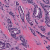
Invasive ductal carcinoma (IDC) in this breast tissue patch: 1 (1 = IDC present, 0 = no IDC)